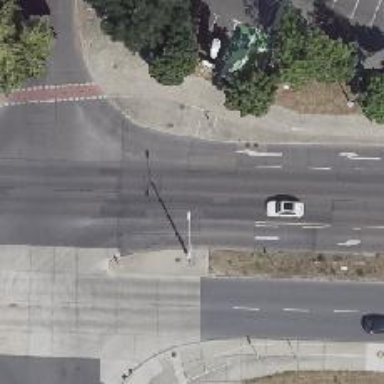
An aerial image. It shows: Concrete footway with uncontrolled crossing. The crossing includes median island.